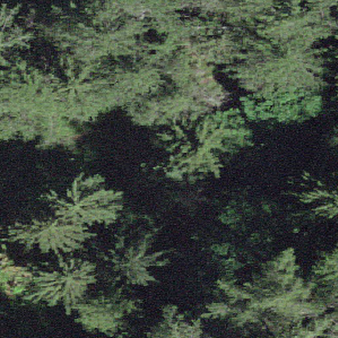
Label: other